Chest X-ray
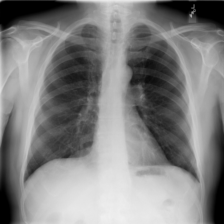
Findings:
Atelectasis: negative
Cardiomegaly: negative
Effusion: positive
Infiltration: negative
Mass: negative
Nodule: negative
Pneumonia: negative
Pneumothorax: negative
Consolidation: negative
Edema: negative
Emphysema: negative
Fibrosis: negative
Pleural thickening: negative
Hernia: negative